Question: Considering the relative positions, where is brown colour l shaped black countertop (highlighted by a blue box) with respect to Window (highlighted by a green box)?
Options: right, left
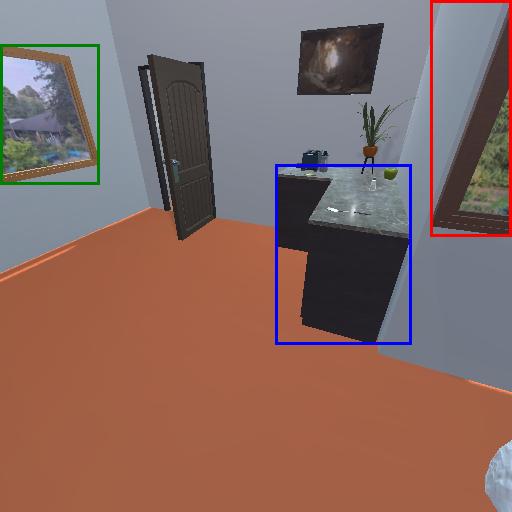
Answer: right